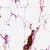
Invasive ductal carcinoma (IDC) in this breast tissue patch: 0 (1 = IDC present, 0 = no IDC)